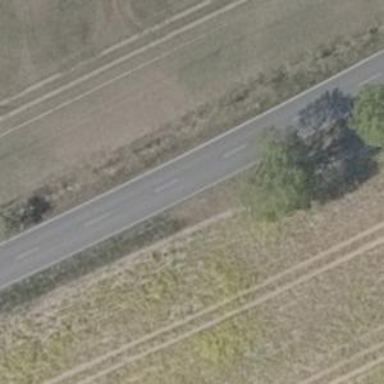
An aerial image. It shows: Tertiary road.